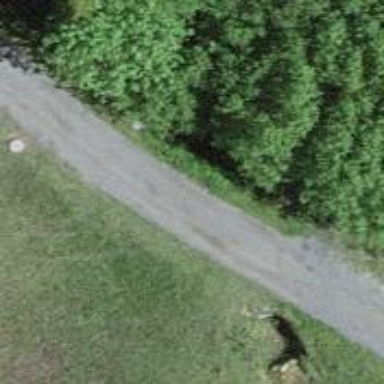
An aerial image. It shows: Culvert tunnel.